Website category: restaurant
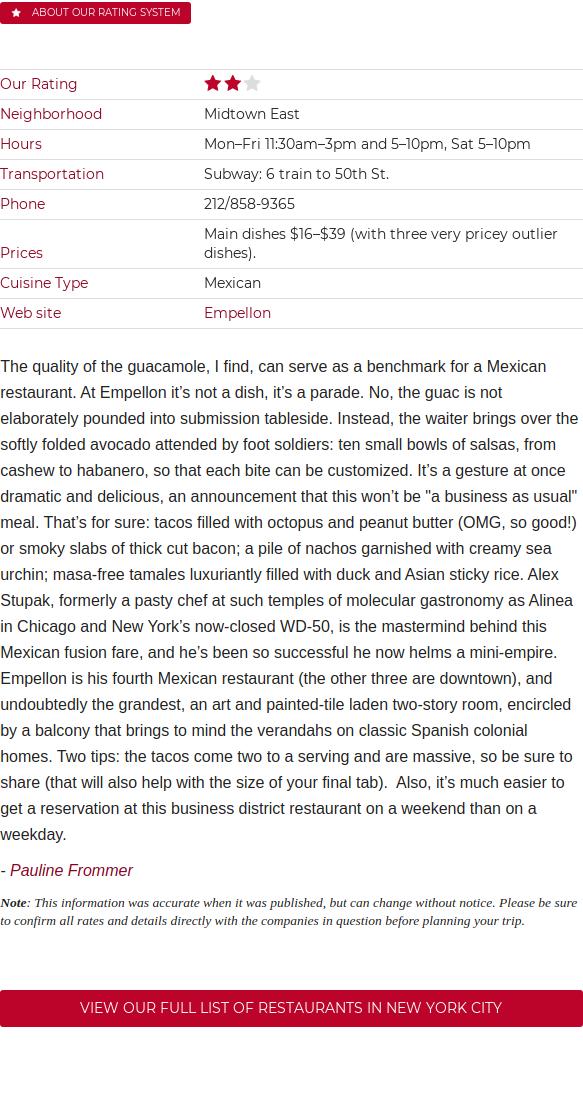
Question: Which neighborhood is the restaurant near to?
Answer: Midtown East

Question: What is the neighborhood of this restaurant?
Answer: Midtown East

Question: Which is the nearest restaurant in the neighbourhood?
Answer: Midtown East

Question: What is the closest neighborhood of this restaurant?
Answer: Midtown East

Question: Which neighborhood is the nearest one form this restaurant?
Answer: Midtown East

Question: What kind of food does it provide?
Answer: Mexican

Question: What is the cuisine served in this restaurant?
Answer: Mexican

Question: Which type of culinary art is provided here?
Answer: Mexican

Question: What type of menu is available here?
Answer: Mexican

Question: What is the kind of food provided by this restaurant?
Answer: Mexican

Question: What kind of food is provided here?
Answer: Mexican

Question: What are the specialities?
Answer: Mexican

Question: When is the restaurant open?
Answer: MonFri 11:30am3pm and 510pm, Sat 510pm

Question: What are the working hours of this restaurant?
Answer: MonFri 11:30am3pm and 510pm, Sat 510pm

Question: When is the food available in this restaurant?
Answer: MonFri 11:30am3pm and 510pm, Sat 510pm

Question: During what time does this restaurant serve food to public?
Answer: MonFri 11:30am3pm and 510pm, Sat 510pm

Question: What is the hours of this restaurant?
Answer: MonFri 11:30am3pm and 510pm, Sat 510pm

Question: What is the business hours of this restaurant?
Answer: MonFri 11:30am3pm and 510pm, Sat 510pm

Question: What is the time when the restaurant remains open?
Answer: MonFri 11:30am3pm and 510pm, Sat 510pm

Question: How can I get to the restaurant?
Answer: Subway: 6 train to 50th St.

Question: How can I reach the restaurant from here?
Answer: Subway: 6 train to 50th St.

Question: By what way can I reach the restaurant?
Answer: Subway: 6 train to 50th St.

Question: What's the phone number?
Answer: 212/858-9365

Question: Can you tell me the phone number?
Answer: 212/858-9365

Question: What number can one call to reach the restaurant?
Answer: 212/858-9365

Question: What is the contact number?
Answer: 212/858-9365

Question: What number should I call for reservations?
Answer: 212/858-9365

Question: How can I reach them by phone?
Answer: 212/858-9365

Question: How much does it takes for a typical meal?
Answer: Main dishes $16$39 (with three very pricey outlier dishes).

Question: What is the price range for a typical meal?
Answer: Main dishes $16$39 (with three very pricey outlier dishes).

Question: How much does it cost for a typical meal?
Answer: Main dishes $16$39 (with three very pricey outlier dishes).

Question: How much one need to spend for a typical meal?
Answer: Main dishes $16$39 (with three very pricey outlier dishes).